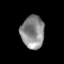
Tissue: skin
Cell type: Epithelial cells
Senescence score: 0.2599
Nuclear area (px): 751
Mean DAPI intensity: 138.077